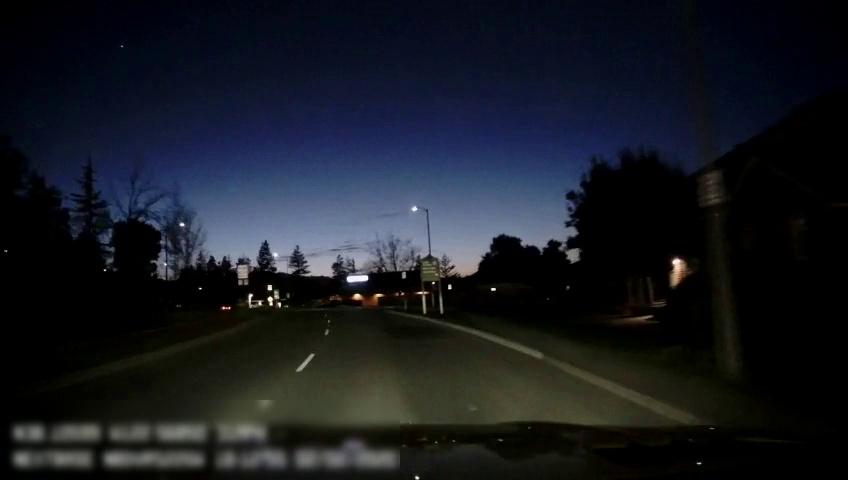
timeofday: Night
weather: Other
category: Drivable Space
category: Vehicles | SUV
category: Lanes | Current Lane
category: Traffic | Signs